Interaction volume radius: 5 \u00c5
Interaction volume height: 25 \u00c5
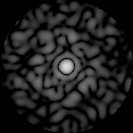
Disorder parameter: 0.8481